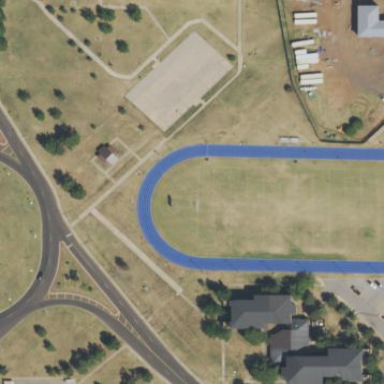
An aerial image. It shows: Track in leisure land.